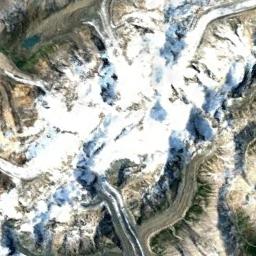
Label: snowberg